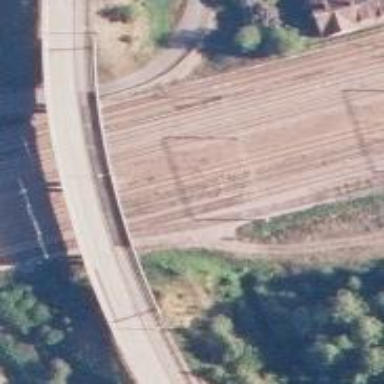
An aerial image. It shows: Railway track with electrified contact lines. This is siding track.